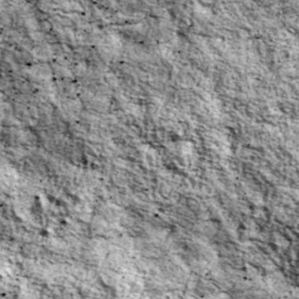
Label: non_frost